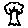
Label: tree